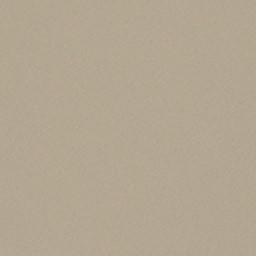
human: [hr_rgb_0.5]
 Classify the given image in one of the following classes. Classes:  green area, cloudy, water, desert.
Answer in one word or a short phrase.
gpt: desert